Field crop: maize
Growth stage: 2
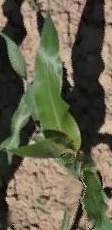
Species: maize